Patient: sex M, age 64
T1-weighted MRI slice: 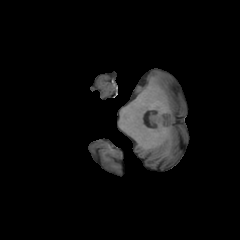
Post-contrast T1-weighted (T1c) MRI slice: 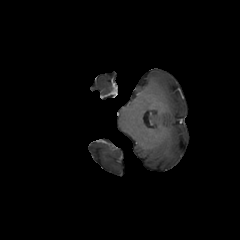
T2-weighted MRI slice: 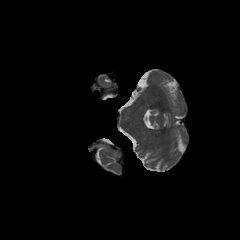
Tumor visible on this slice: no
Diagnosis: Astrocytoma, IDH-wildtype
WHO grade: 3